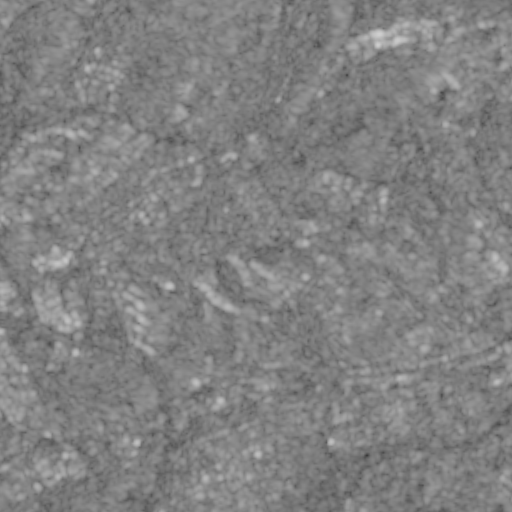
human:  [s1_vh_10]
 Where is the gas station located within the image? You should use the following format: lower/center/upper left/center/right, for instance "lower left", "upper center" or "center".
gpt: The gas station is located in the center left of the image.
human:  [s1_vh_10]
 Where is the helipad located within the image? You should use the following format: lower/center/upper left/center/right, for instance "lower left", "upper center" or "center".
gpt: The helipad is located in the upper right of the image.
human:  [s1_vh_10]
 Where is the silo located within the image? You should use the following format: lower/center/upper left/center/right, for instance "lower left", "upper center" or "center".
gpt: The silo is located in the upper right of the image.
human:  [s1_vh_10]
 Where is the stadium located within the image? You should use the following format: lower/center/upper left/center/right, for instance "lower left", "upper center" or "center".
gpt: The stadium is located in the upper right of the image.
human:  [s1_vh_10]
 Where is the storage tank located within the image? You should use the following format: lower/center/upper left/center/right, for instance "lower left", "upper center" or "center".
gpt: The storage tank is located in the upper center of the image.
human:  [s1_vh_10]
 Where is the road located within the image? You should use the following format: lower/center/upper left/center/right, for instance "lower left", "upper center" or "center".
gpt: There is no road in the image.

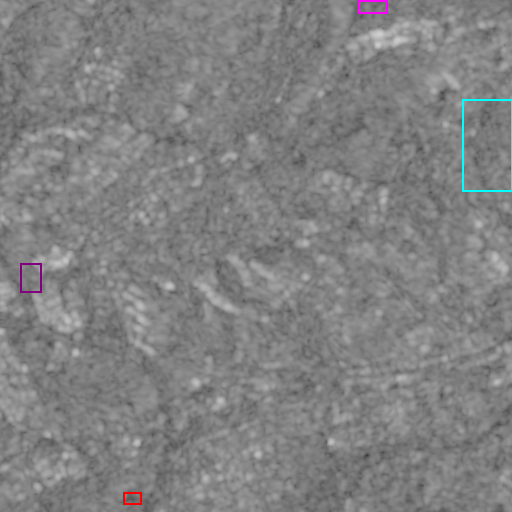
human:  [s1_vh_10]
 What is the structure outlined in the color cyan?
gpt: The structure outlined in cyan is a park.
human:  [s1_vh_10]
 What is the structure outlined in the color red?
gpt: The structure outlined in red is a parking lot.
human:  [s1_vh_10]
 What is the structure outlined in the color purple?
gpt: The structure outlined in purple is a power substation.
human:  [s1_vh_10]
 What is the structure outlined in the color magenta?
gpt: The structure outlined in magenta is a stadium.
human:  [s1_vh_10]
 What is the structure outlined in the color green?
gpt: There is no green outline.